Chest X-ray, AP view. Patient: 32 years old, sex F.
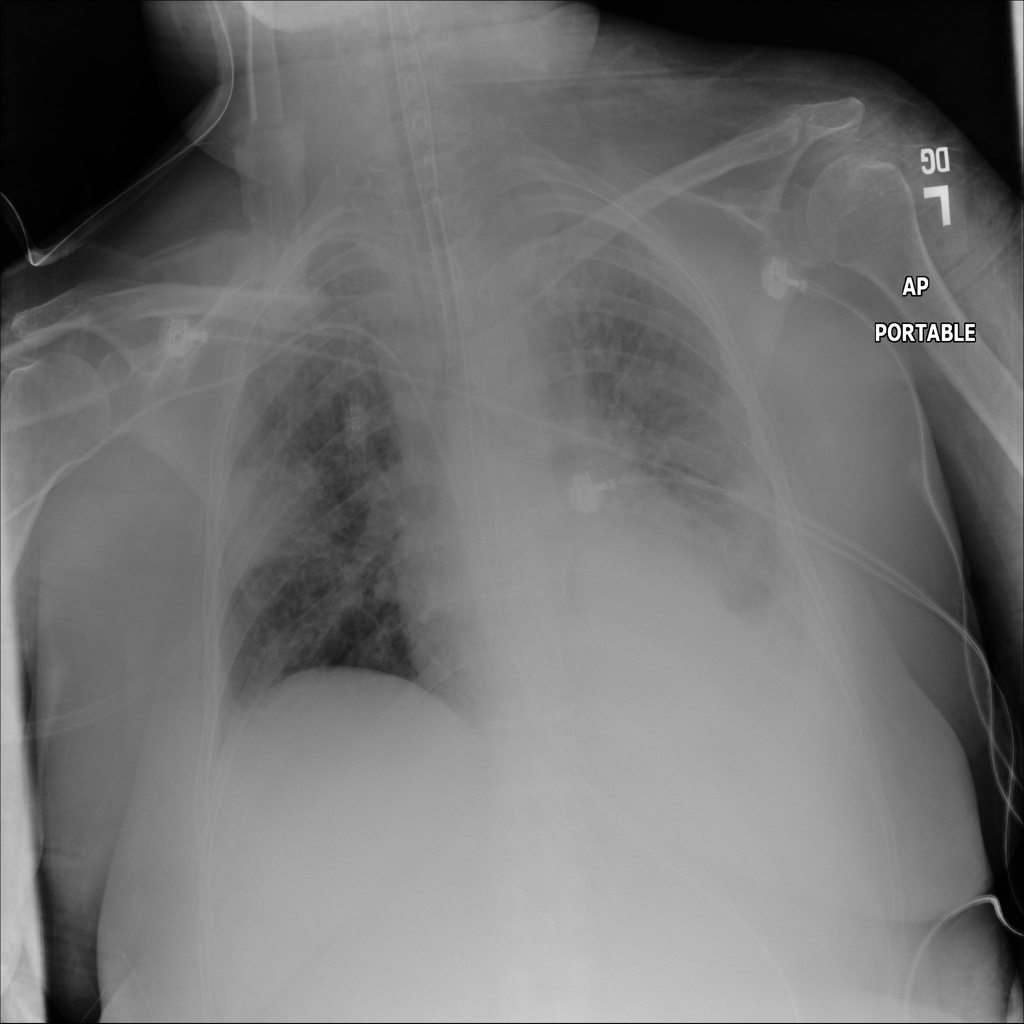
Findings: No Finding